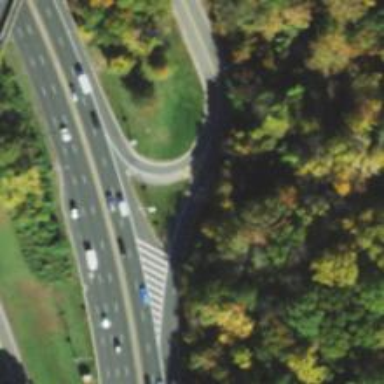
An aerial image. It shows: Trunk link highway.